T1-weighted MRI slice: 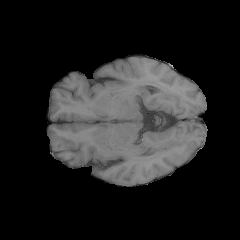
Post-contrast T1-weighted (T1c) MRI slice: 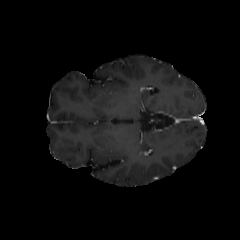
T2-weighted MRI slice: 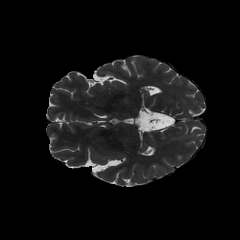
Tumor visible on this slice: no